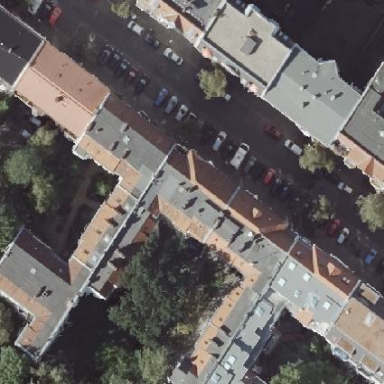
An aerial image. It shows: Hipped roof on residential building.